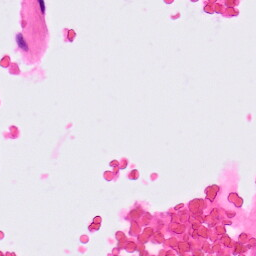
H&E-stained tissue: Lung